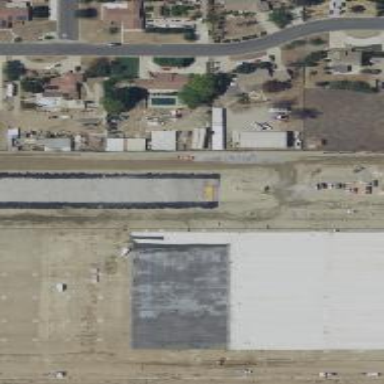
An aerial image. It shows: Warehouse.